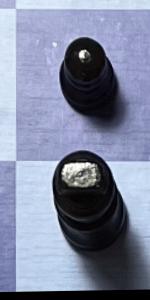
Label: King_Black